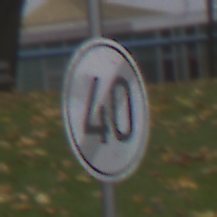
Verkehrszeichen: EndeGeschwindigkeit40
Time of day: MorningAfternoon
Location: Outdoor (Nature)
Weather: Overcast
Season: Autumn
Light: Natural